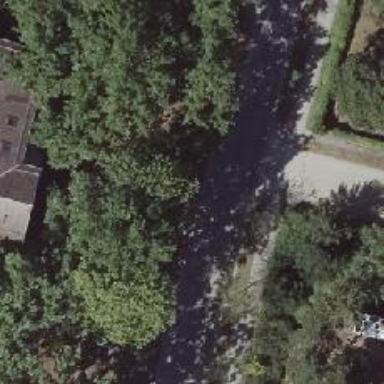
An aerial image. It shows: Beautiful avenue lined with deciduous broadleaved trees.